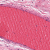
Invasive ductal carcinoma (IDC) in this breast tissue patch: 0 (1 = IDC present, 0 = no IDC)